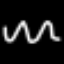
Label: squiggle